Question: I have a sidebar that displays an icon and some text aligned. This sidebar is and sometimes text and icon don't fit in the same line.
<URL> shows an example. Blue button shows how it looks like when the line fits and orange button shows what happens when the text is too long.
My goal is to make it look like this when the line is too long:

It is text should stay at rigth side of the image vertically centered with it. No problem if I have to change HTML.
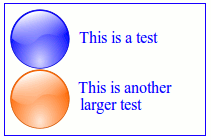
Answer: Try this way:
'''
ul li {
cursor: pointer;
padding-left: 70px;
ul span {
vertical-align: middle;
display: inline-block;
}
ul img {
vertical-align: middle;
margin: 0 0 0 -70px;
}
'''
<URL>